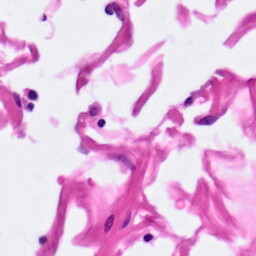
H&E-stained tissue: Pancreatic